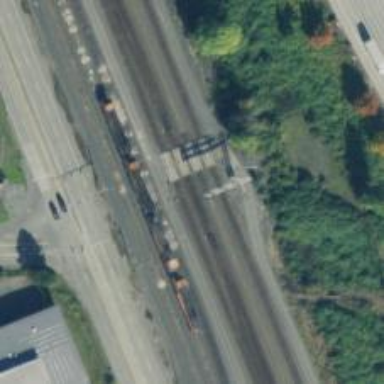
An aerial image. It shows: Railway signal.